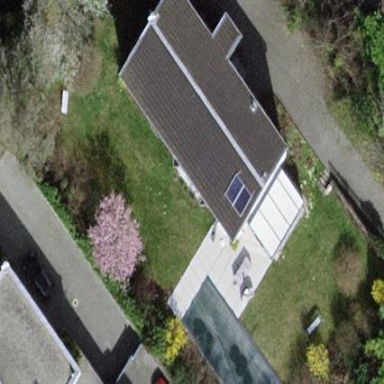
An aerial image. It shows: Garden surrounded by fence.